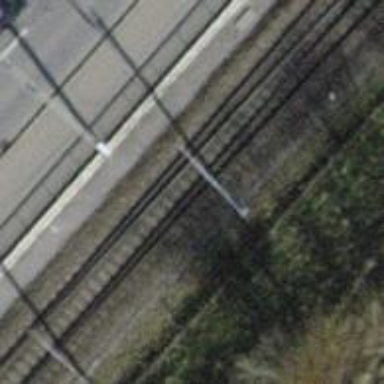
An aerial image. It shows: Railway switch.